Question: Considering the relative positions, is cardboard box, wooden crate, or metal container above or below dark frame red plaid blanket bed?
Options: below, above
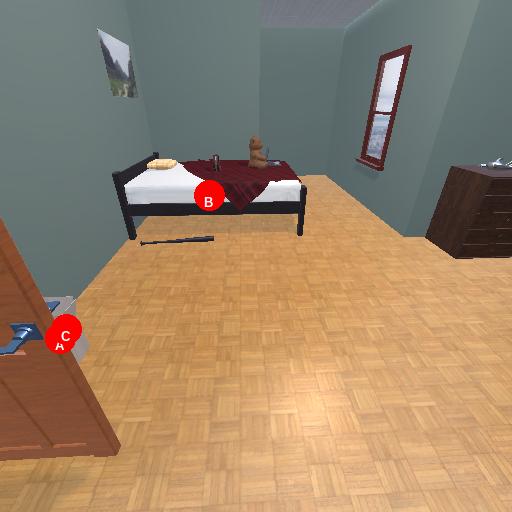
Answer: below